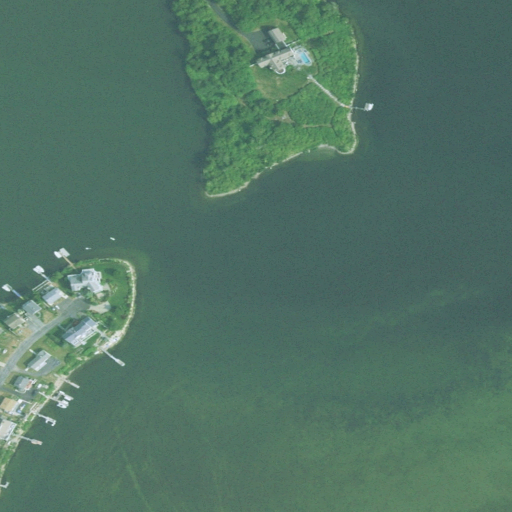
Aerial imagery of cape in Rhode Island named Ram Point containing open water, mixed forest, medium intensity development, herbaceous wetlands, evergreen forest, grassland, high intensity development, and low intensity development